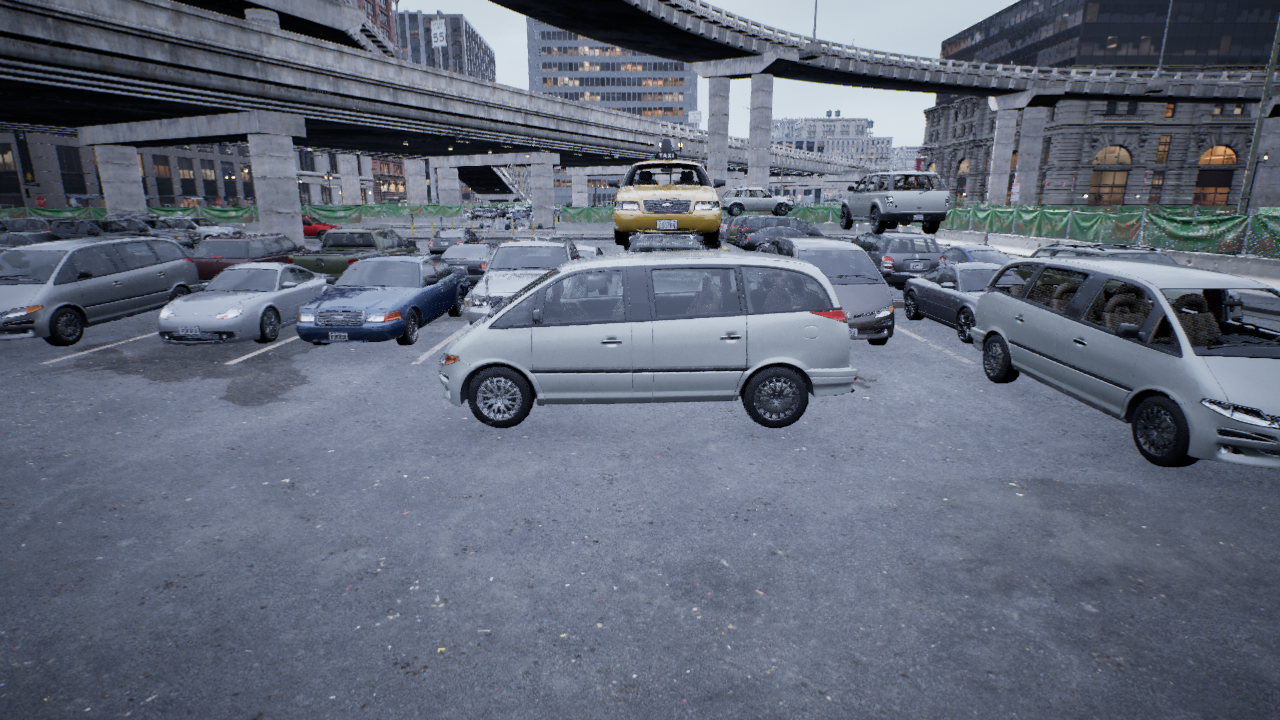
Venue: arterial
Lighting: overcast
Vehicle rig: minivan